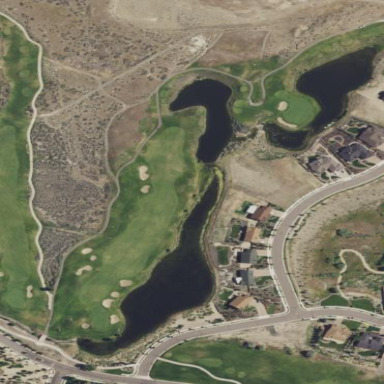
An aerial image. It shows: Water hazard in golf course. The hazard is natural water feature.